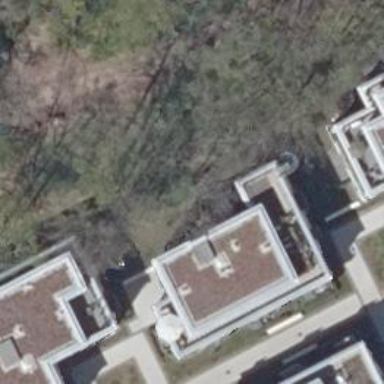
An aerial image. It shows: Apartment building with flat roof.